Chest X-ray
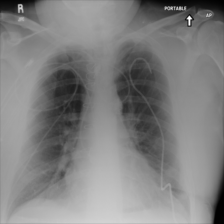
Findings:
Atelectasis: negative
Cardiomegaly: negative
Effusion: negative
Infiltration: negative
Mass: negative
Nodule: negative
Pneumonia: negative
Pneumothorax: negative
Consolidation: negative
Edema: negative
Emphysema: negative
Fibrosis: negative
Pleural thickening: negative
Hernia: negative